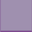
Piece: xx